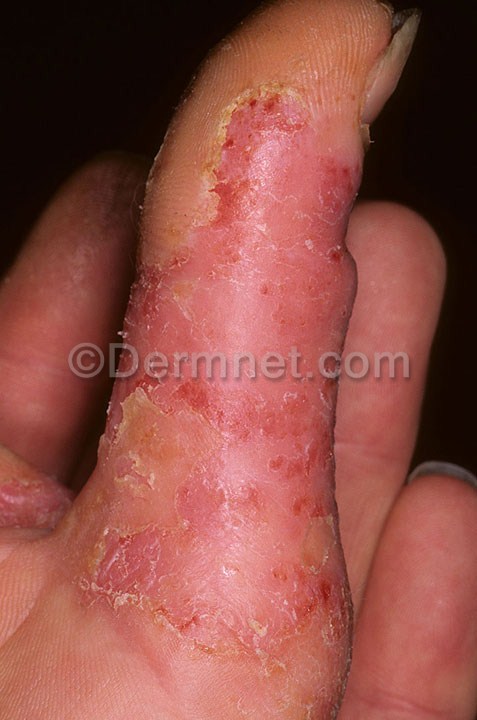
Disease: Eczema Photos